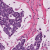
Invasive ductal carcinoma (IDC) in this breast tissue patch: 1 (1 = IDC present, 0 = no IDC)